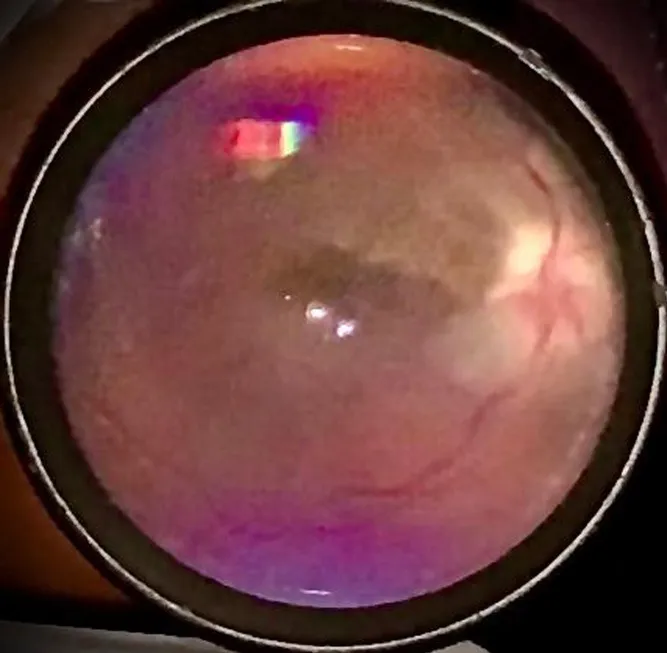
fundus photograph of the left optic eye, taken with an iPhone Xr mobile phone and 20D Volk. lens, at initial presentation. Swelling of the optic nerve head, peripapillary area and macula seen. Artifacts from camera flashlight.
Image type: ophthalmic_imaging (fundus_photograph)